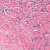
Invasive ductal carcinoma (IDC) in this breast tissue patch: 0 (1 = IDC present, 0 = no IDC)